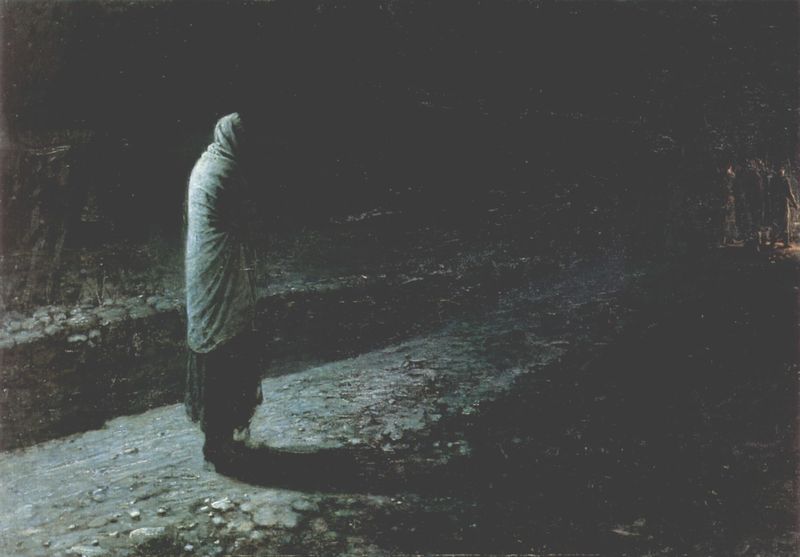
Titel: Das Gewissen, Judas
Künstler: Nikolaj Nikolajewitsch Ge
Standort: Moskva
Institution: Tretjakow-Galerie
Schlagwörter: dunkel, schatten, umhang, weiß, landschaft, menschen, braun, frau, grau, kleid, licht, nacht, rücken, schwarz, strasse, tür, dame, schleier, tuch, weg, rock, mensch, stein, steine, einsamkeit, kalt, gehen, pfad, dunkelheit, gewand, kontrast, wald, helldunkel, düster, schotter, dorf, mauer, graphik, kopftuch, finster, allein, mondlicht, gestalt, gang, tusche, mond, rückenfigur, nachts, schwarzweiss, schlaglicht, verzweiflung, finsternis, begegnung, bettlerin, verhüllt, unheimlich, gespenstisch, uhde